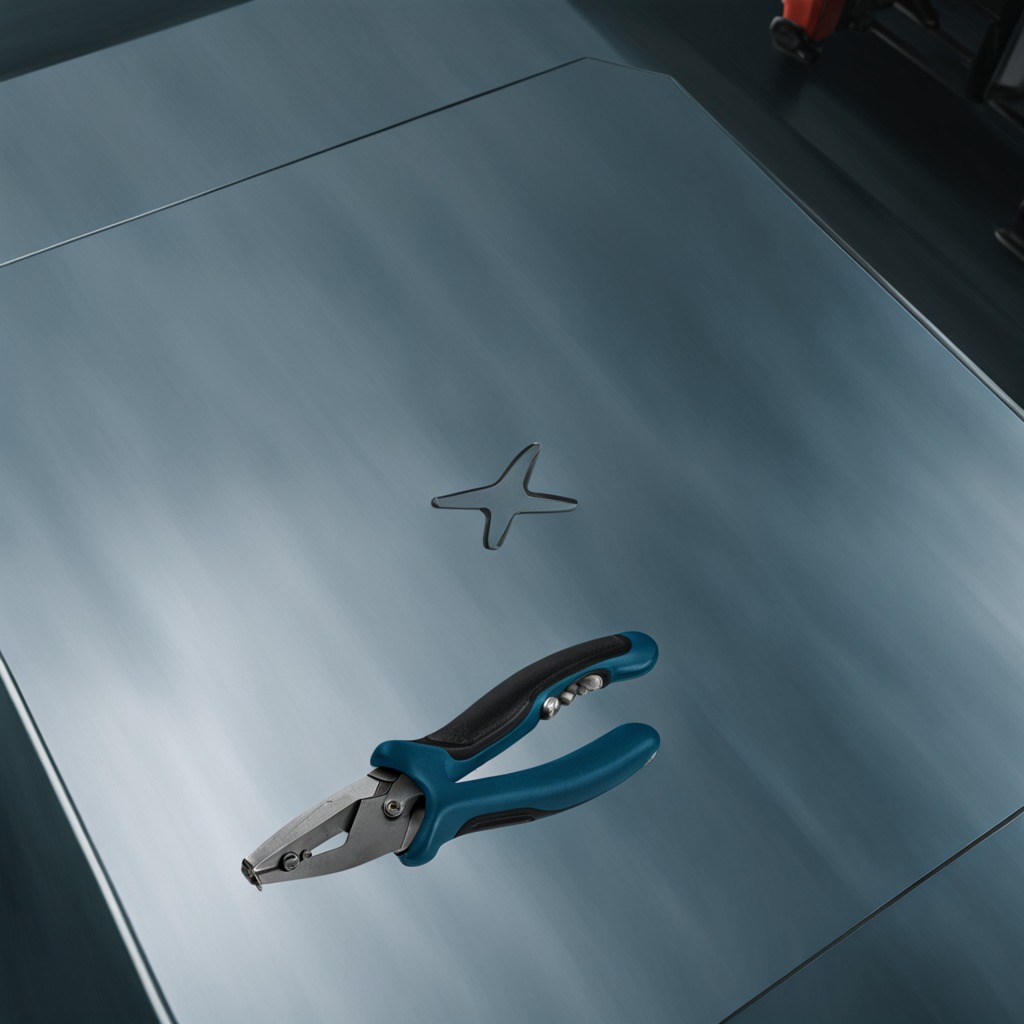
A plier is lying on the toolbox surface in an airplane hangar workshop.